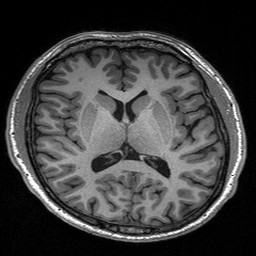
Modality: T1w
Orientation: coronal
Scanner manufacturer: siemens
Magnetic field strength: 3 T